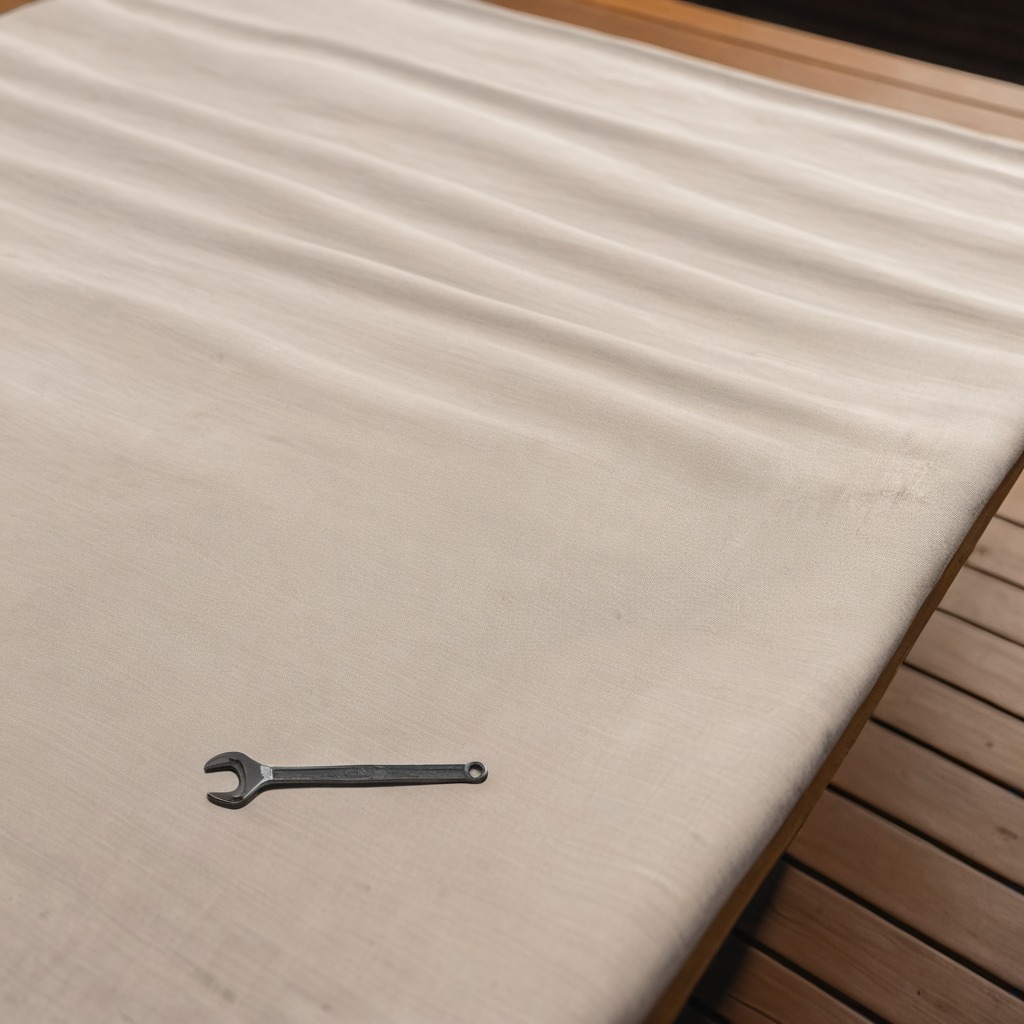
An wrench lies on the wooden table.